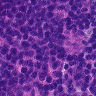
Metastatic tissue present: no